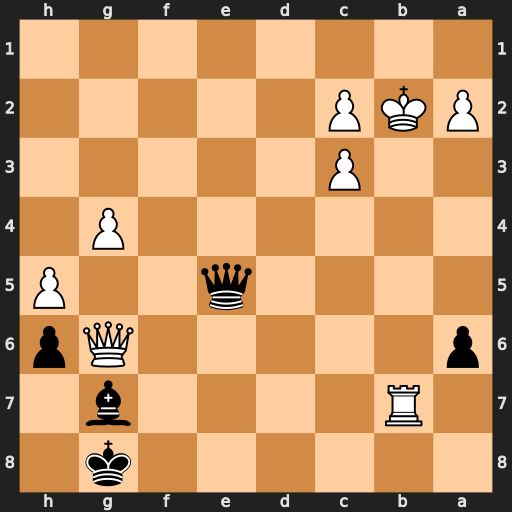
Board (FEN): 6k1/1R4b1/p5Qp/4q2P/6P1/2P5/PKP5/8
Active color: b
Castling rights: -
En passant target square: -
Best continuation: Qxc3+ Kb1 Qe1#